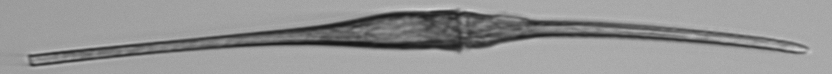
Label: Tripos_fusus